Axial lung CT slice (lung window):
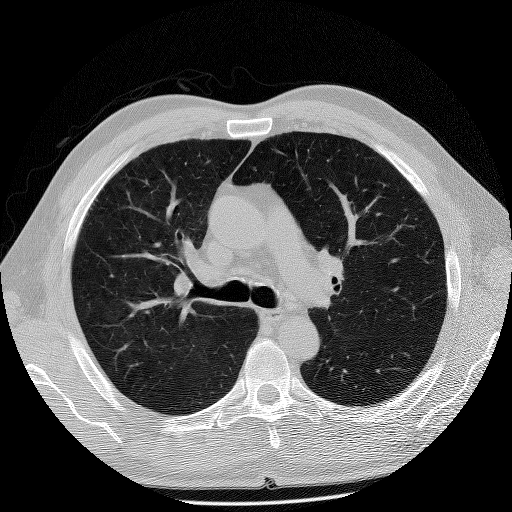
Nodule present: no